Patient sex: M
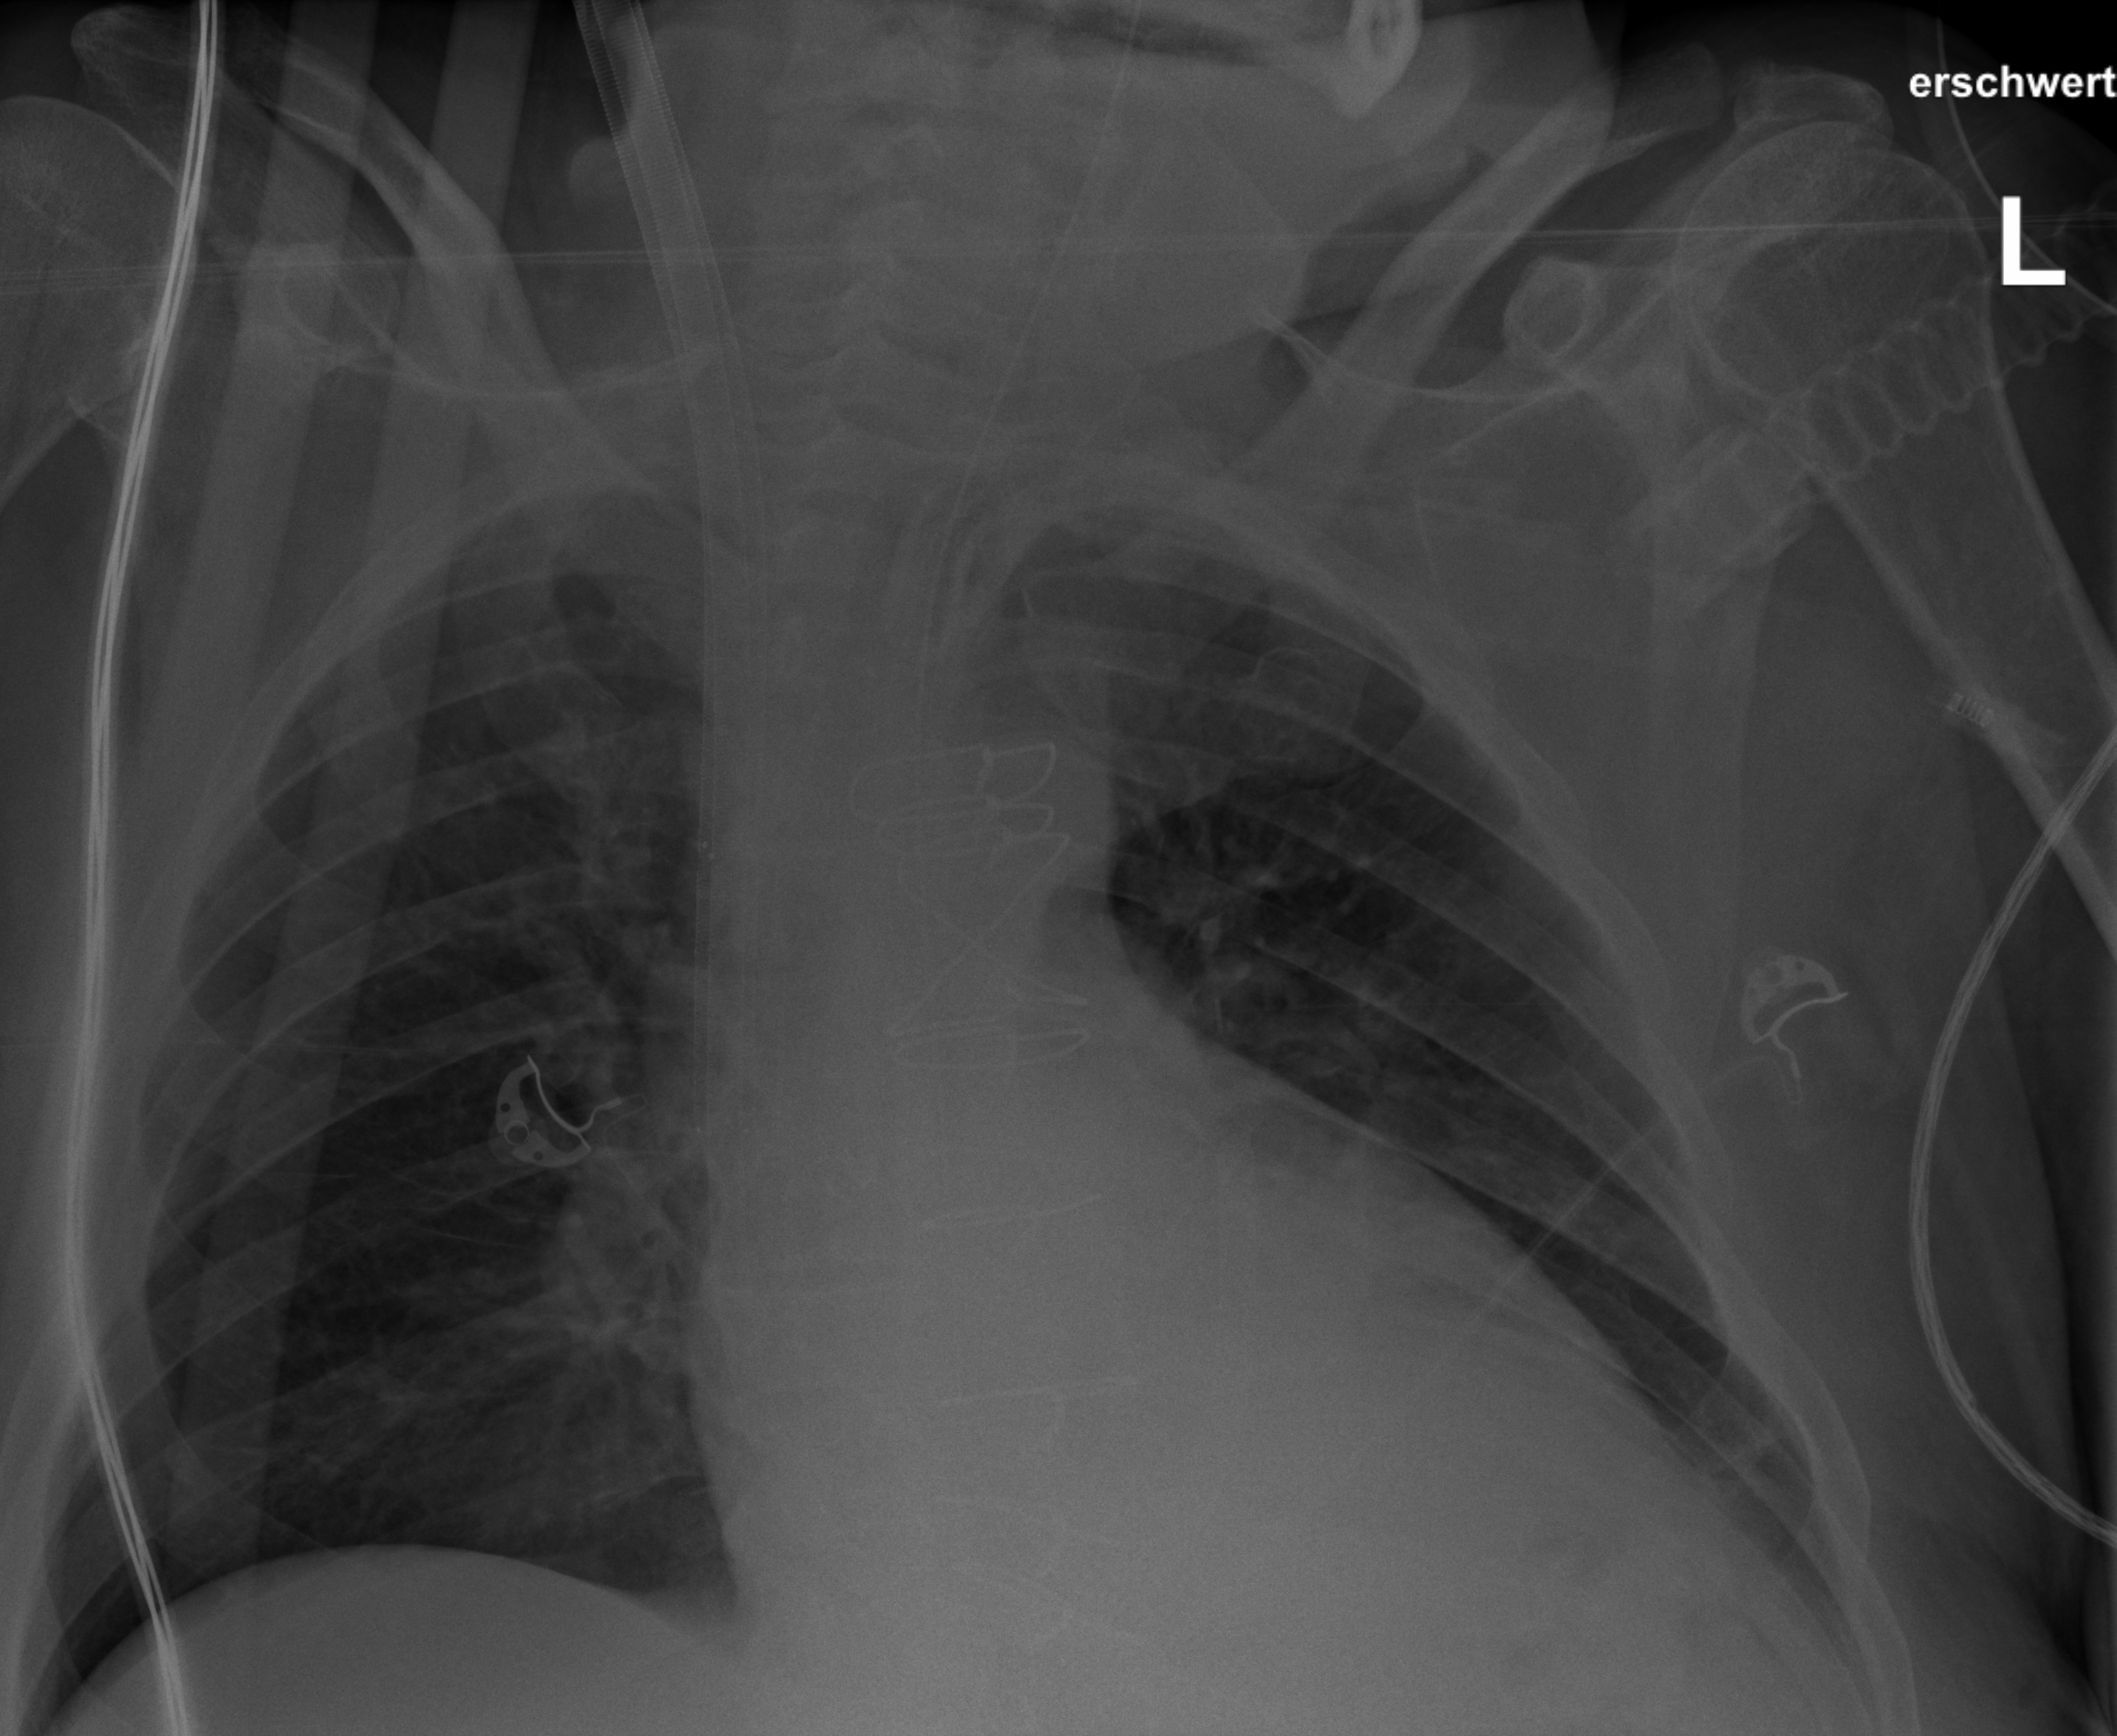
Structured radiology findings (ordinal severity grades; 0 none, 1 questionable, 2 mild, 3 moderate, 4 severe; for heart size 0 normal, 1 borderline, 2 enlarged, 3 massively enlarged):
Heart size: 2
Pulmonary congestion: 0
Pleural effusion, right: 0
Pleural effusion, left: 1
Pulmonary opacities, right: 0
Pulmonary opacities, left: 0
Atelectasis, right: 0
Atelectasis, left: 1